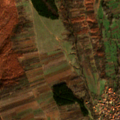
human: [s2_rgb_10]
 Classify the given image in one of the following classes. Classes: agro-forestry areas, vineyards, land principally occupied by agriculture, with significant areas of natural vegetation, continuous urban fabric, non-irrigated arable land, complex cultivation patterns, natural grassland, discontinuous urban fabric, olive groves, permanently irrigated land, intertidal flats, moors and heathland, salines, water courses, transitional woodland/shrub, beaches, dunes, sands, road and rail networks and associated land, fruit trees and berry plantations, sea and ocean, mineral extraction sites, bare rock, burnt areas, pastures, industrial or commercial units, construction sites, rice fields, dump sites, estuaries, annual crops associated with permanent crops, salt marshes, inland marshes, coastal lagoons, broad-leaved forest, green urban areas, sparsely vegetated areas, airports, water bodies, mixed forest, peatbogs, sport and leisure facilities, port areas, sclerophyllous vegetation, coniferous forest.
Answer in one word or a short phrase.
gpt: complex cultivation patterns, land principally occupied by agriculture, with significant areas of natural vegetation, broad-leaved forest